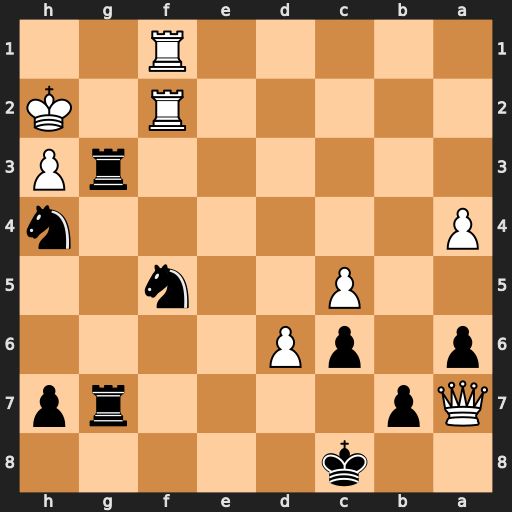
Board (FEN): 2k5/Qp4rp/p1pP4/2P2n2/P6n/6rP/5R1K/5R2
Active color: b
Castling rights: -
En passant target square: -
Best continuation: Rg2+ Rxg2 Rxg2+ Kh1 Ng3#